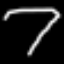
Label: diamond